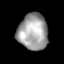
Tissue: lung
Cell type: Epithelial cells
Senescence score: 0.1659
Nuclear area (px): 1056
Mean DAPI intensity: 160.916